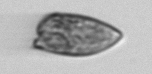
Label: Prorocentrum_dentatum